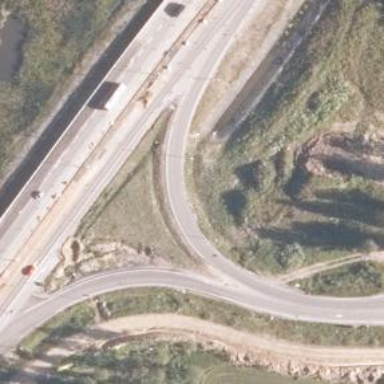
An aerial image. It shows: Trunk link highway.